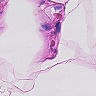
Metastatic tissue present: no